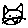
Label: cat